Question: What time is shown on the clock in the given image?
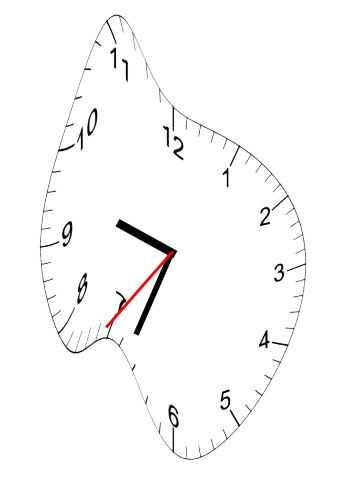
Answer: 09:33:36